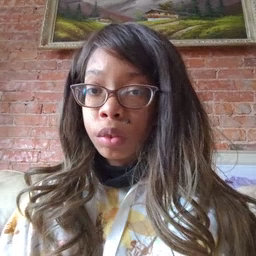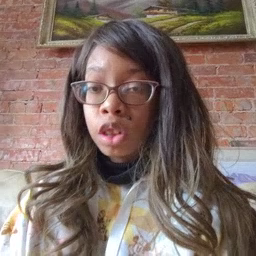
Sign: zebra